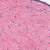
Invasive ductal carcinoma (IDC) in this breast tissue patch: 0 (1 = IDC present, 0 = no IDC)